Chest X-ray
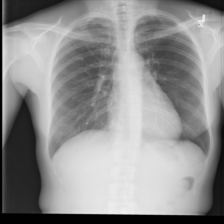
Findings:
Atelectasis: negative
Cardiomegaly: negative
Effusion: negative
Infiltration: negative
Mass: negative
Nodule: positive
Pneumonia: negative
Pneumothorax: negative
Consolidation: negative
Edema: negative
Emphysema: negative
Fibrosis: negative
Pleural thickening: negative
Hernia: negative